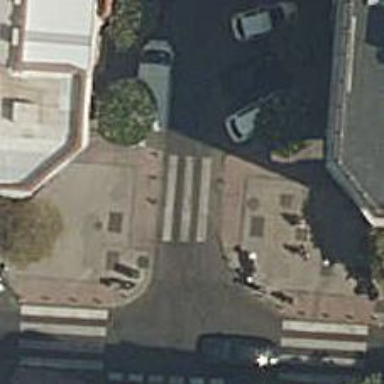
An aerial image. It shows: Uncontrolled road crossing.